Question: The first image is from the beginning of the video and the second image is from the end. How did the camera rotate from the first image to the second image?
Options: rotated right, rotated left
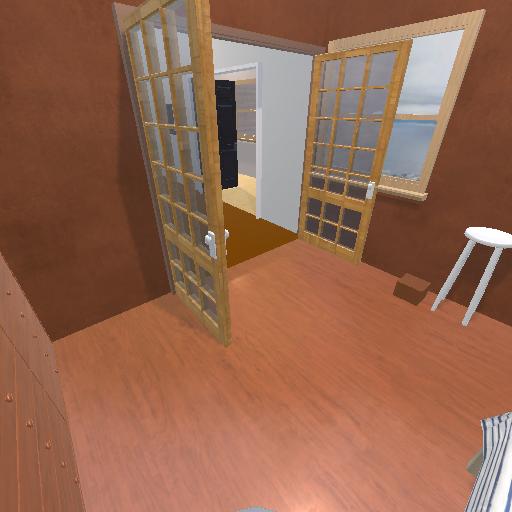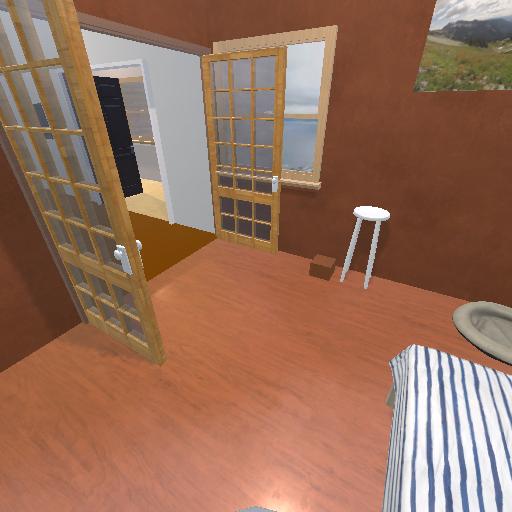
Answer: rotated right